Brain MRI, t1w sequence, axial 2D slice.
Patient: age 23, sex F, weight 78 kg, height 1.78 m
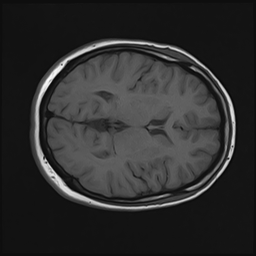